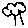
Label: tree